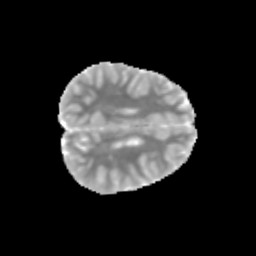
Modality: MD
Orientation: axial
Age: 11
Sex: male
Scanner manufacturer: siemens
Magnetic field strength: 3 T
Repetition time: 3.8 s
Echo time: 0.07 s